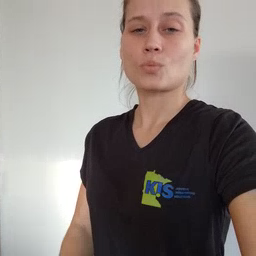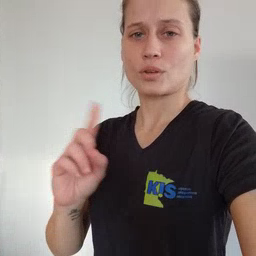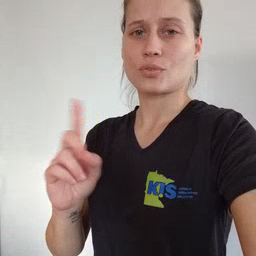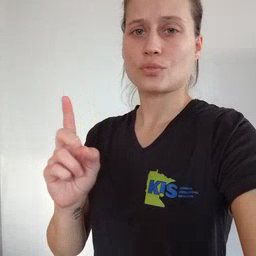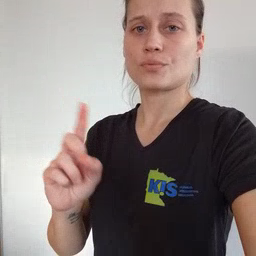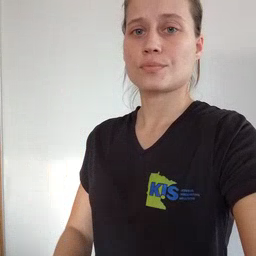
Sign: where